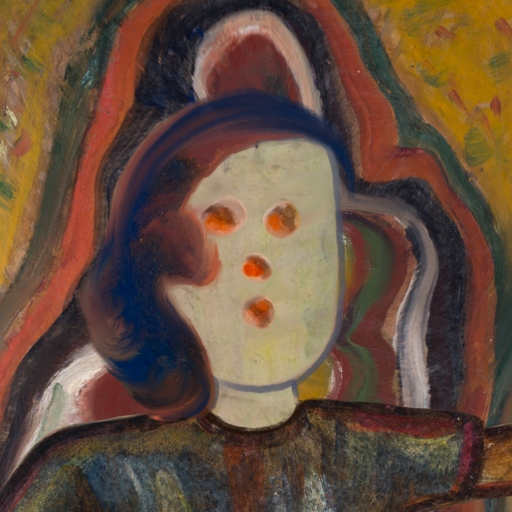
Background: AfterRaid, Head And Neck Front: Hill_Girl, Face Front: Rupkatha, Bust: Mosgoul, Hair Front: Mother_And_Son_Son, Head Accessory: Blank, Second Necklace: Blank, Necklace: Blank, Baby: Blank